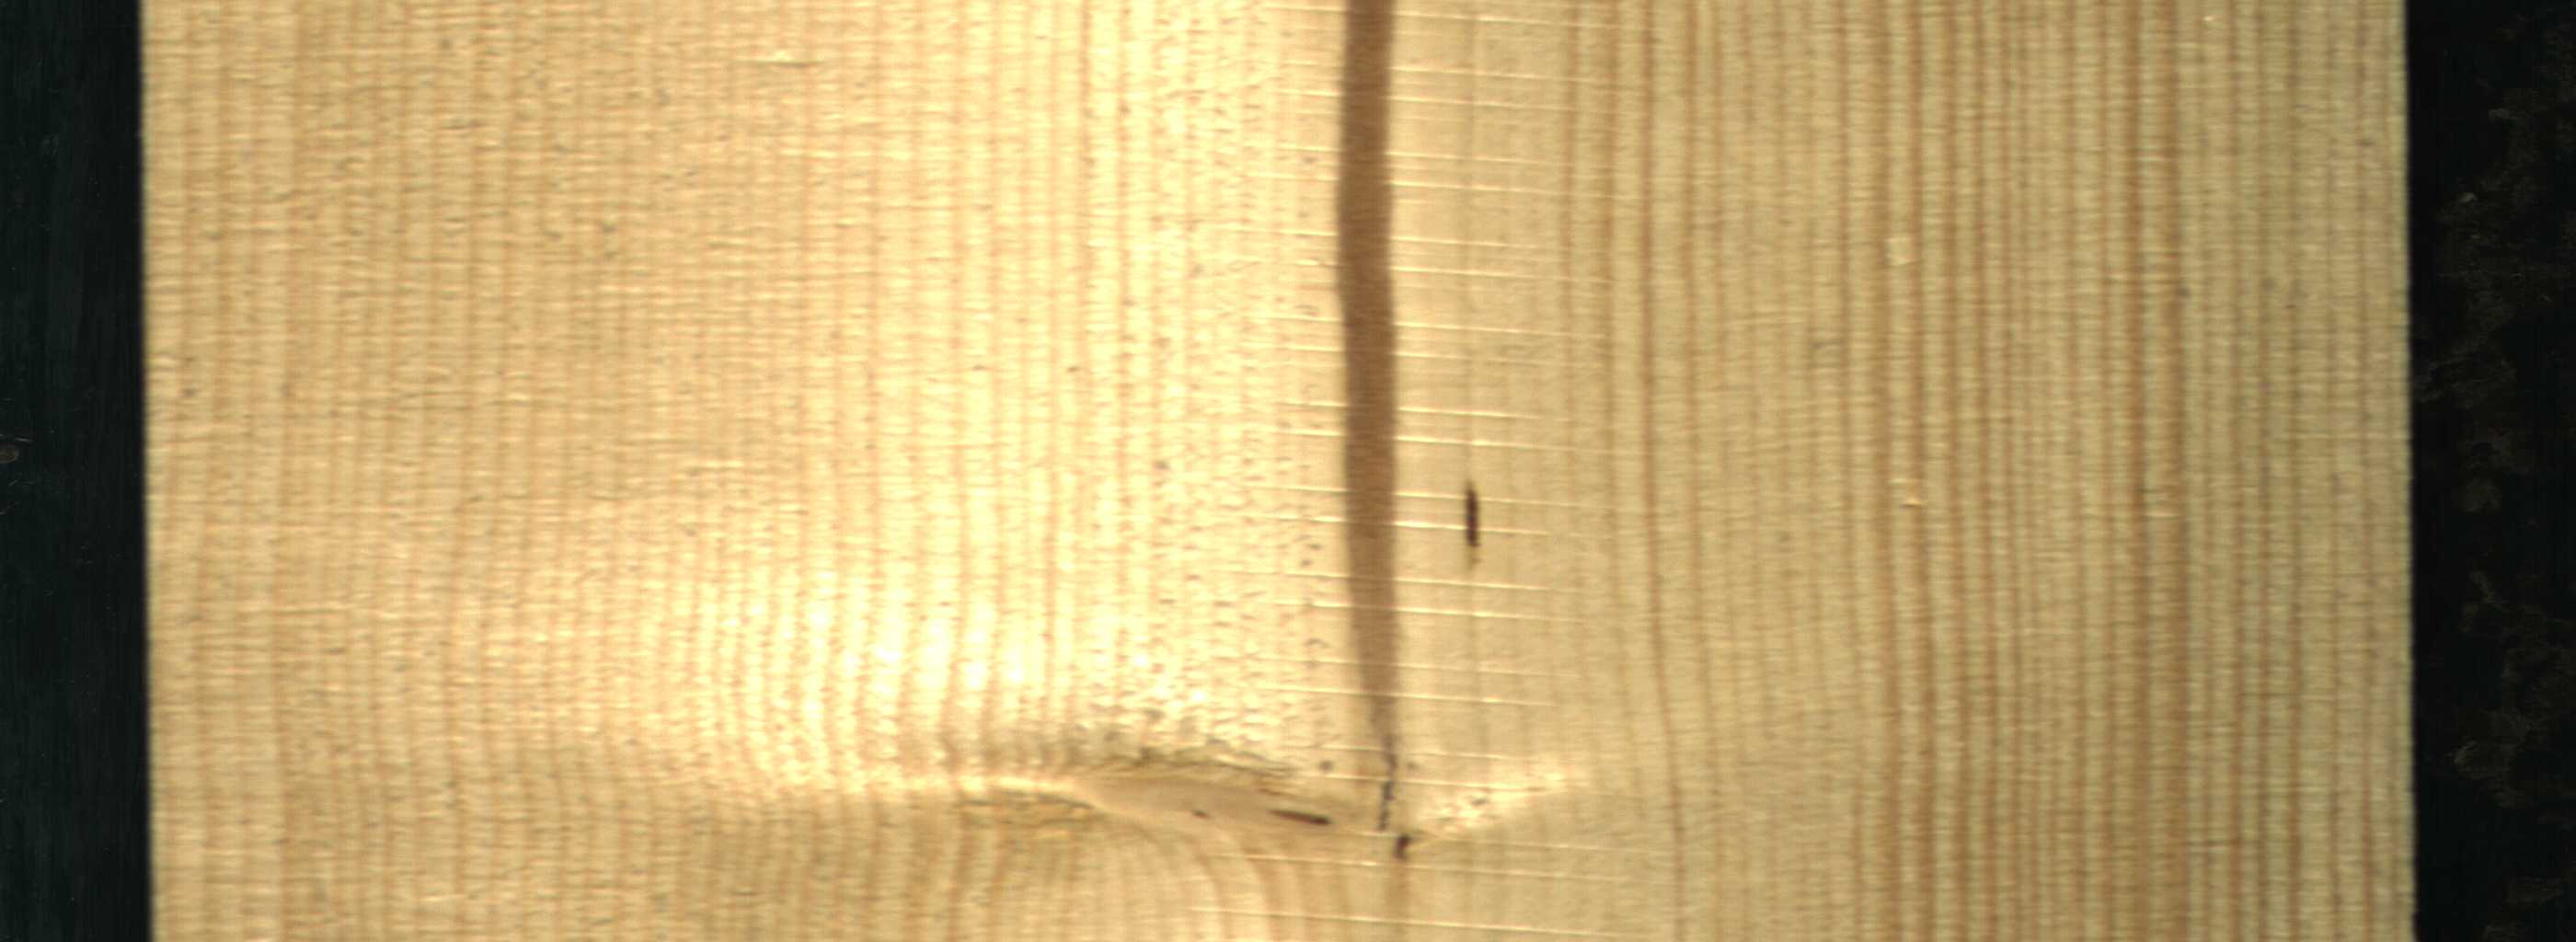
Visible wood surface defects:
Marrow
resin
Live_Knot
Live_Knot